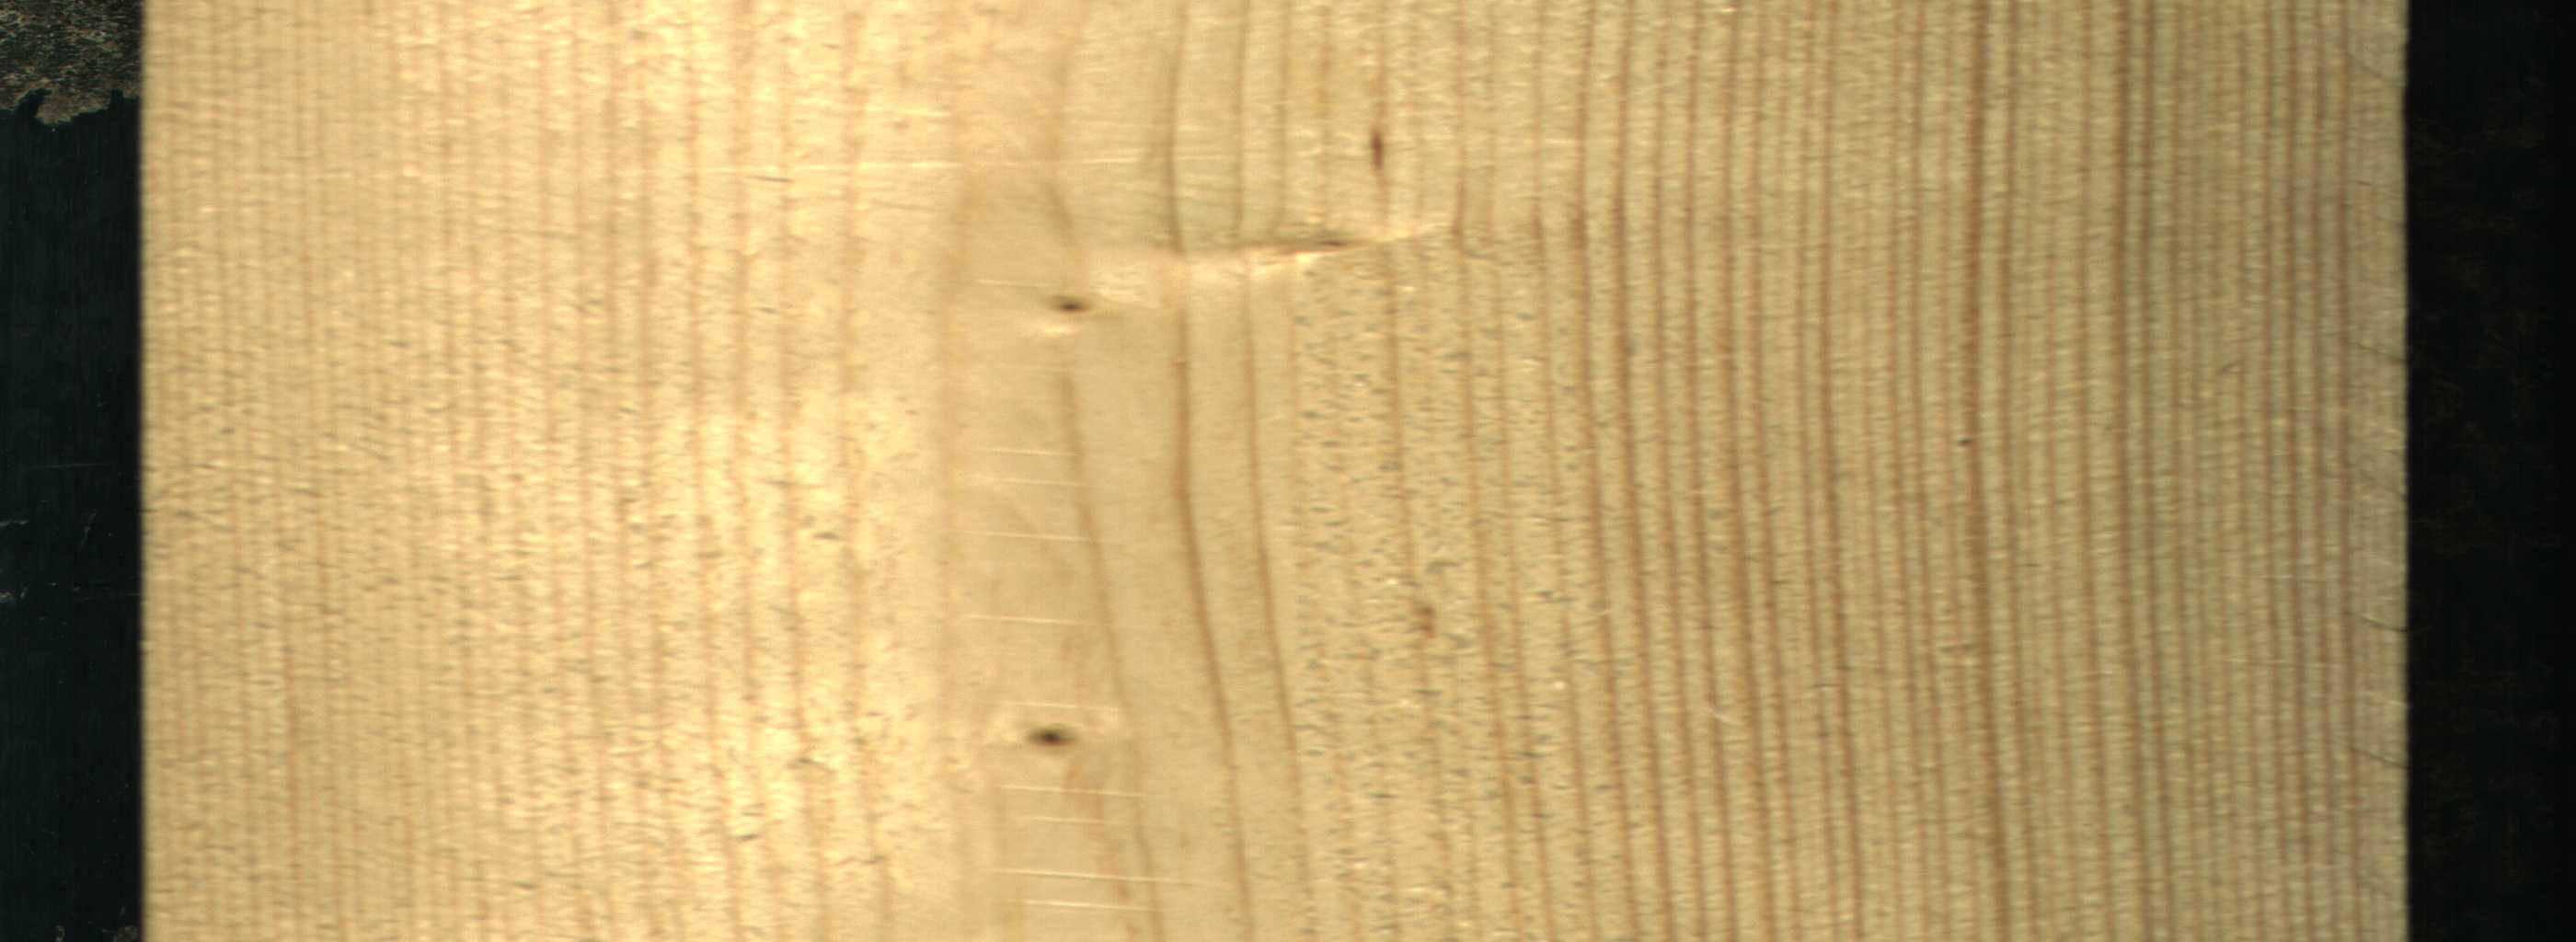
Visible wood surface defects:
Live_Knot
Live_Knot